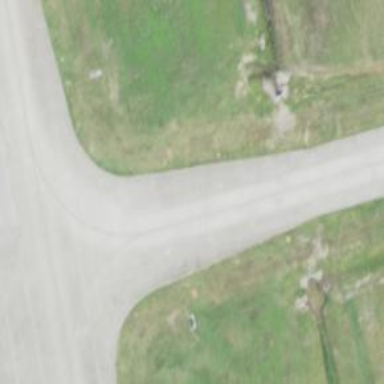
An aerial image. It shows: Image of taxiway at airport.